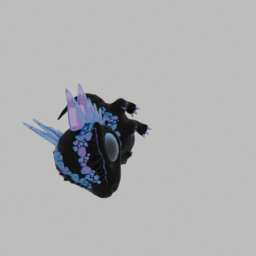
Label: animals